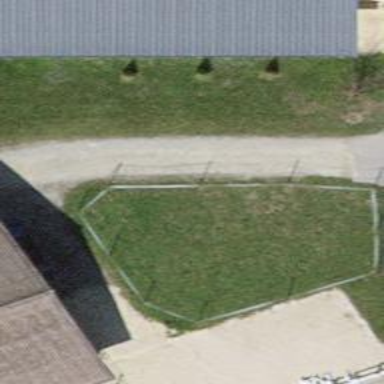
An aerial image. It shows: Equestrian pitch for leisure land sports.